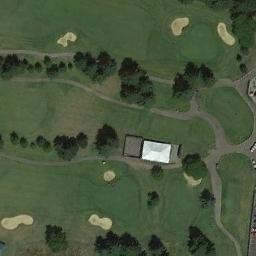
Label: golf_course